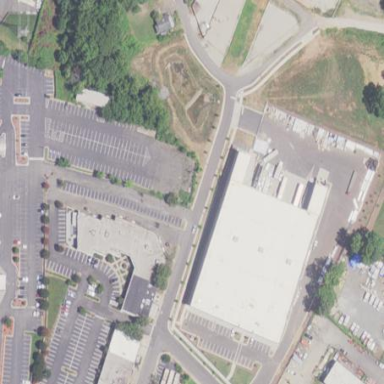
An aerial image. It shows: Industrial building.